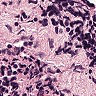
Metastatic tissue present: no